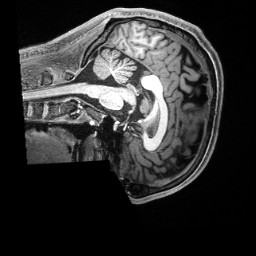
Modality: T1w
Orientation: sagittal
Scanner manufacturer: siemens
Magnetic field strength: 3 T
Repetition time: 2.5 s
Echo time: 0.00231 s